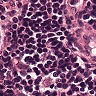
Metastatic tissue present: no